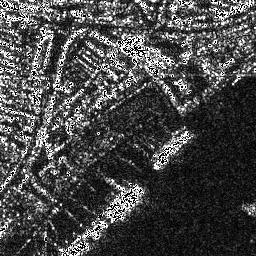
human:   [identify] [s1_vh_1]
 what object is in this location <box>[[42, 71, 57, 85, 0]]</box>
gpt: <ref>1 medium ship at the bottom</ref>

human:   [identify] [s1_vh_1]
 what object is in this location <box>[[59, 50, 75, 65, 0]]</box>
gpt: <ref>1 medium ship at the center</ref>

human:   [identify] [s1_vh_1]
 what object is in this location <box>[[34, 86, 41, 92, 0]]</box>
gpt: <ref>1 small ship at the bottom</ref>

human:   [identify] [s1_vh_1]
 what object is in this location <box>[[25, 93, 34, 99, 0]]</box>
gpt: <ref>1 small ship at the bottom left</ref>